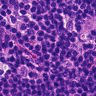
Metastatic tissue present: no